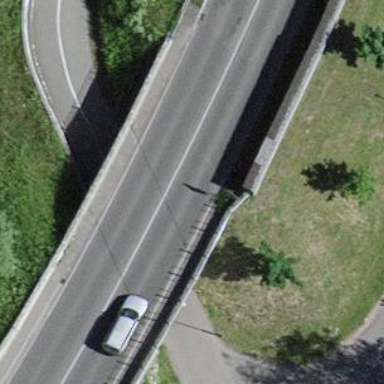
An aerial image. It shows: Man-made bridge.